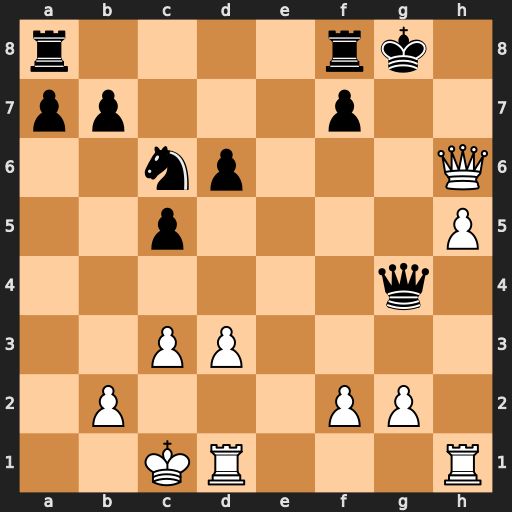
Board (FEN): r4rk1/pp3p2/2np3Q/2p4P/6q1/2PP4/1P3PP1/2KR3R
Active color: w
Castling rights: -
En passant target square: -
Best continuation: Rh3 Rae8 Rg3 Qxg3 fxg3